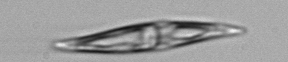
Label: Pleurosigma